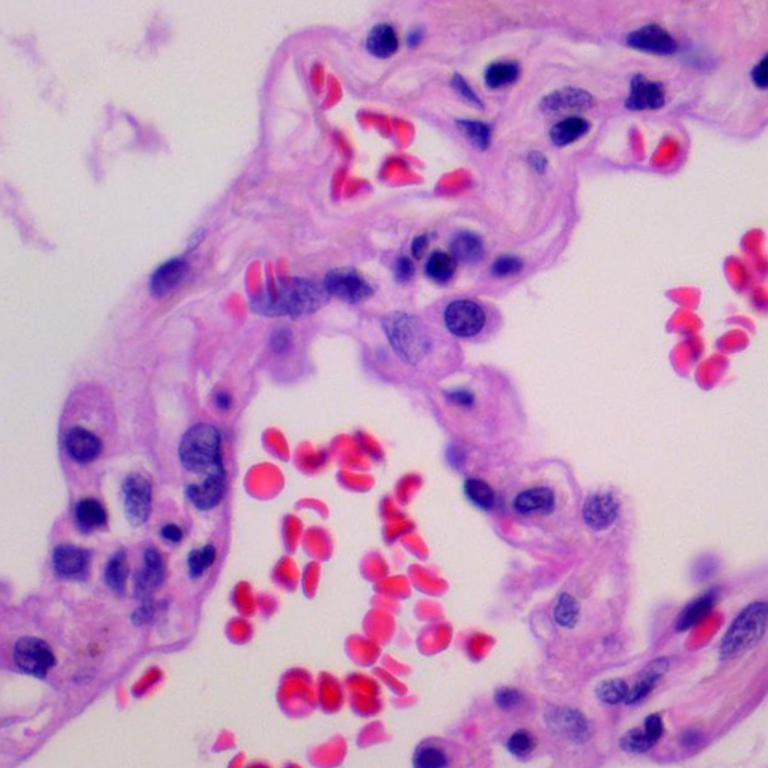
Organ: lung
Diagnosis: benign